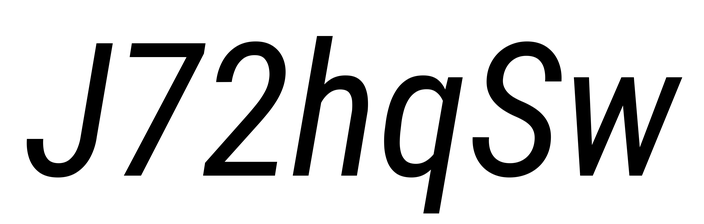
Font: Roboto-Italic_Condensed_Italic